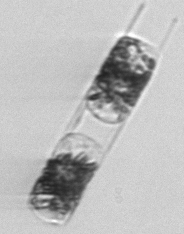
Label: Hemiaulus